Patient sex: M
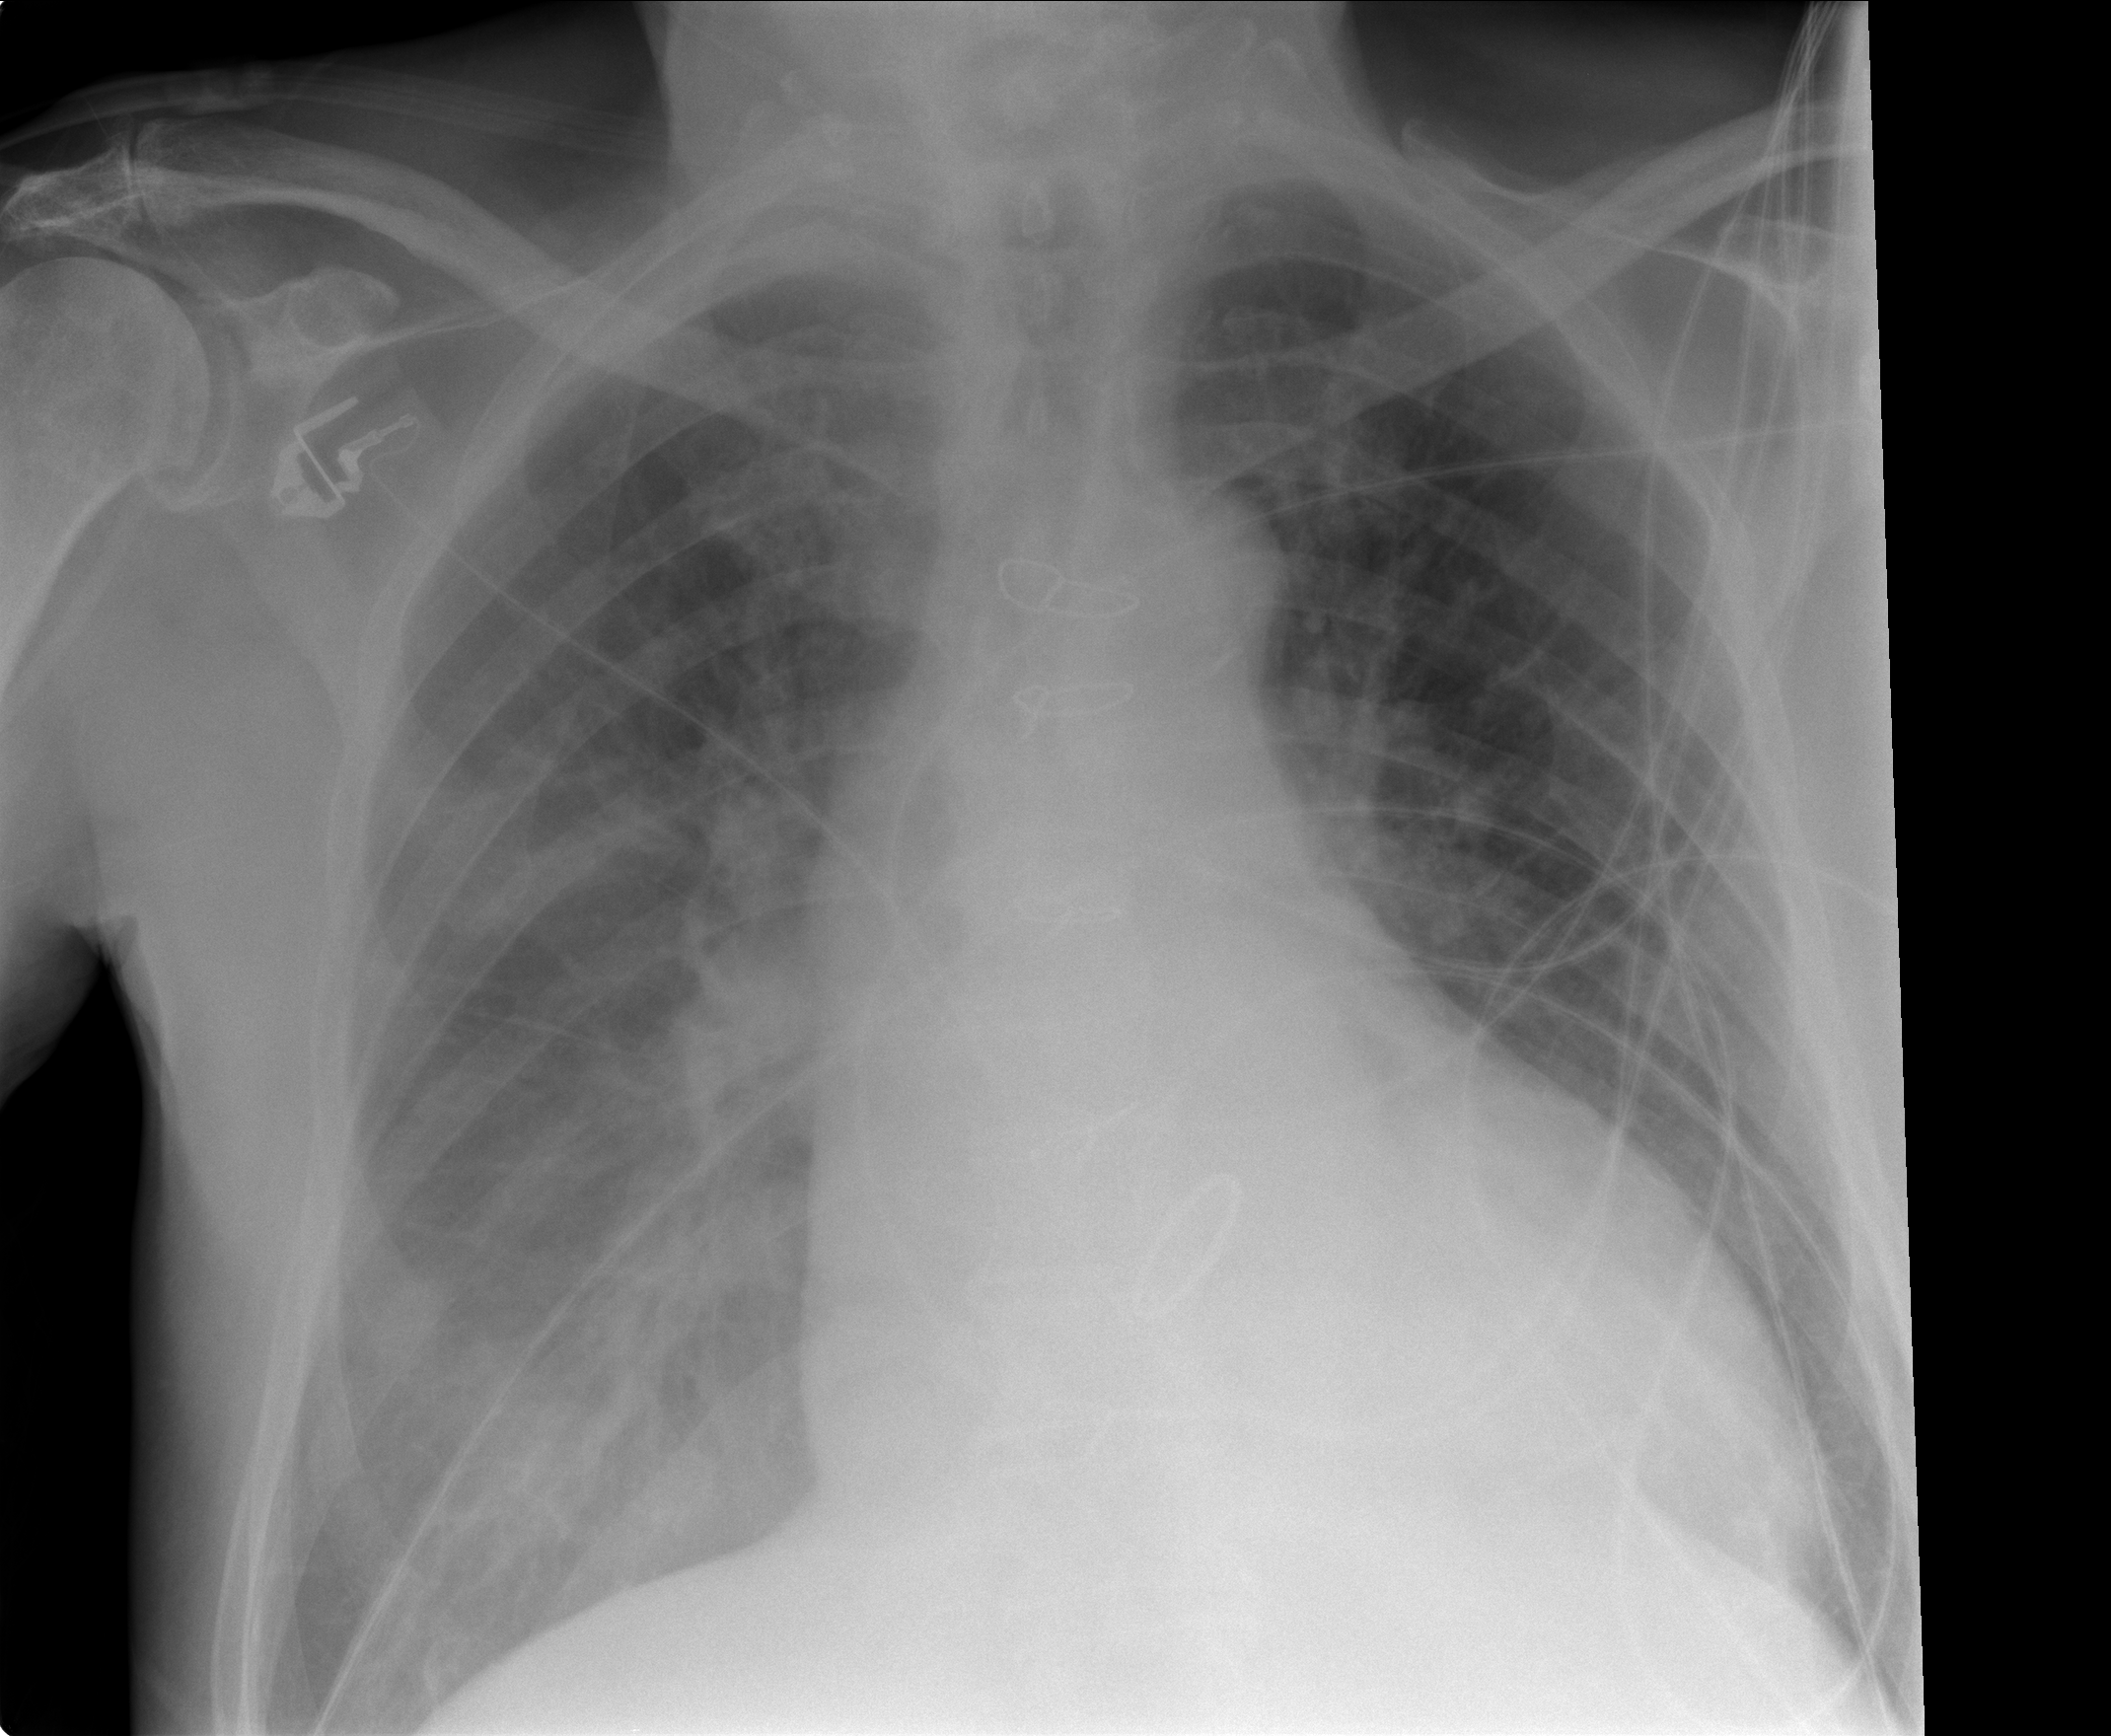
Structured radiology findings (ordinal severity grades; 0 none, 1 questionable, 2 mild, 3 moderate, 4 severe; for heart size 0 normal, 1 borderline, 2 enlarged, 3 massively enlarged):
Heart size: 2
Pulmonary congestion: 2
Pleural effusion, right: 2
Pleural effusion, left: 0
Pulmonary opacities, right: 0
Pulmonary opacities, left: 0
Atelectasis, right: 2
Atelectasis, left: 0